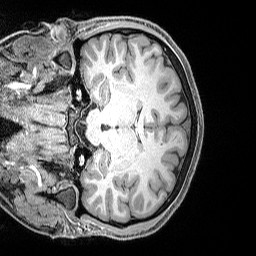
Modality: T1w
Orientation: coronal
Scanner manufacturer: siemens
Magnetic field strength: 3 T
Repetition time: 2.53 s
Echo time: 0.00308 s